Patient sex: F
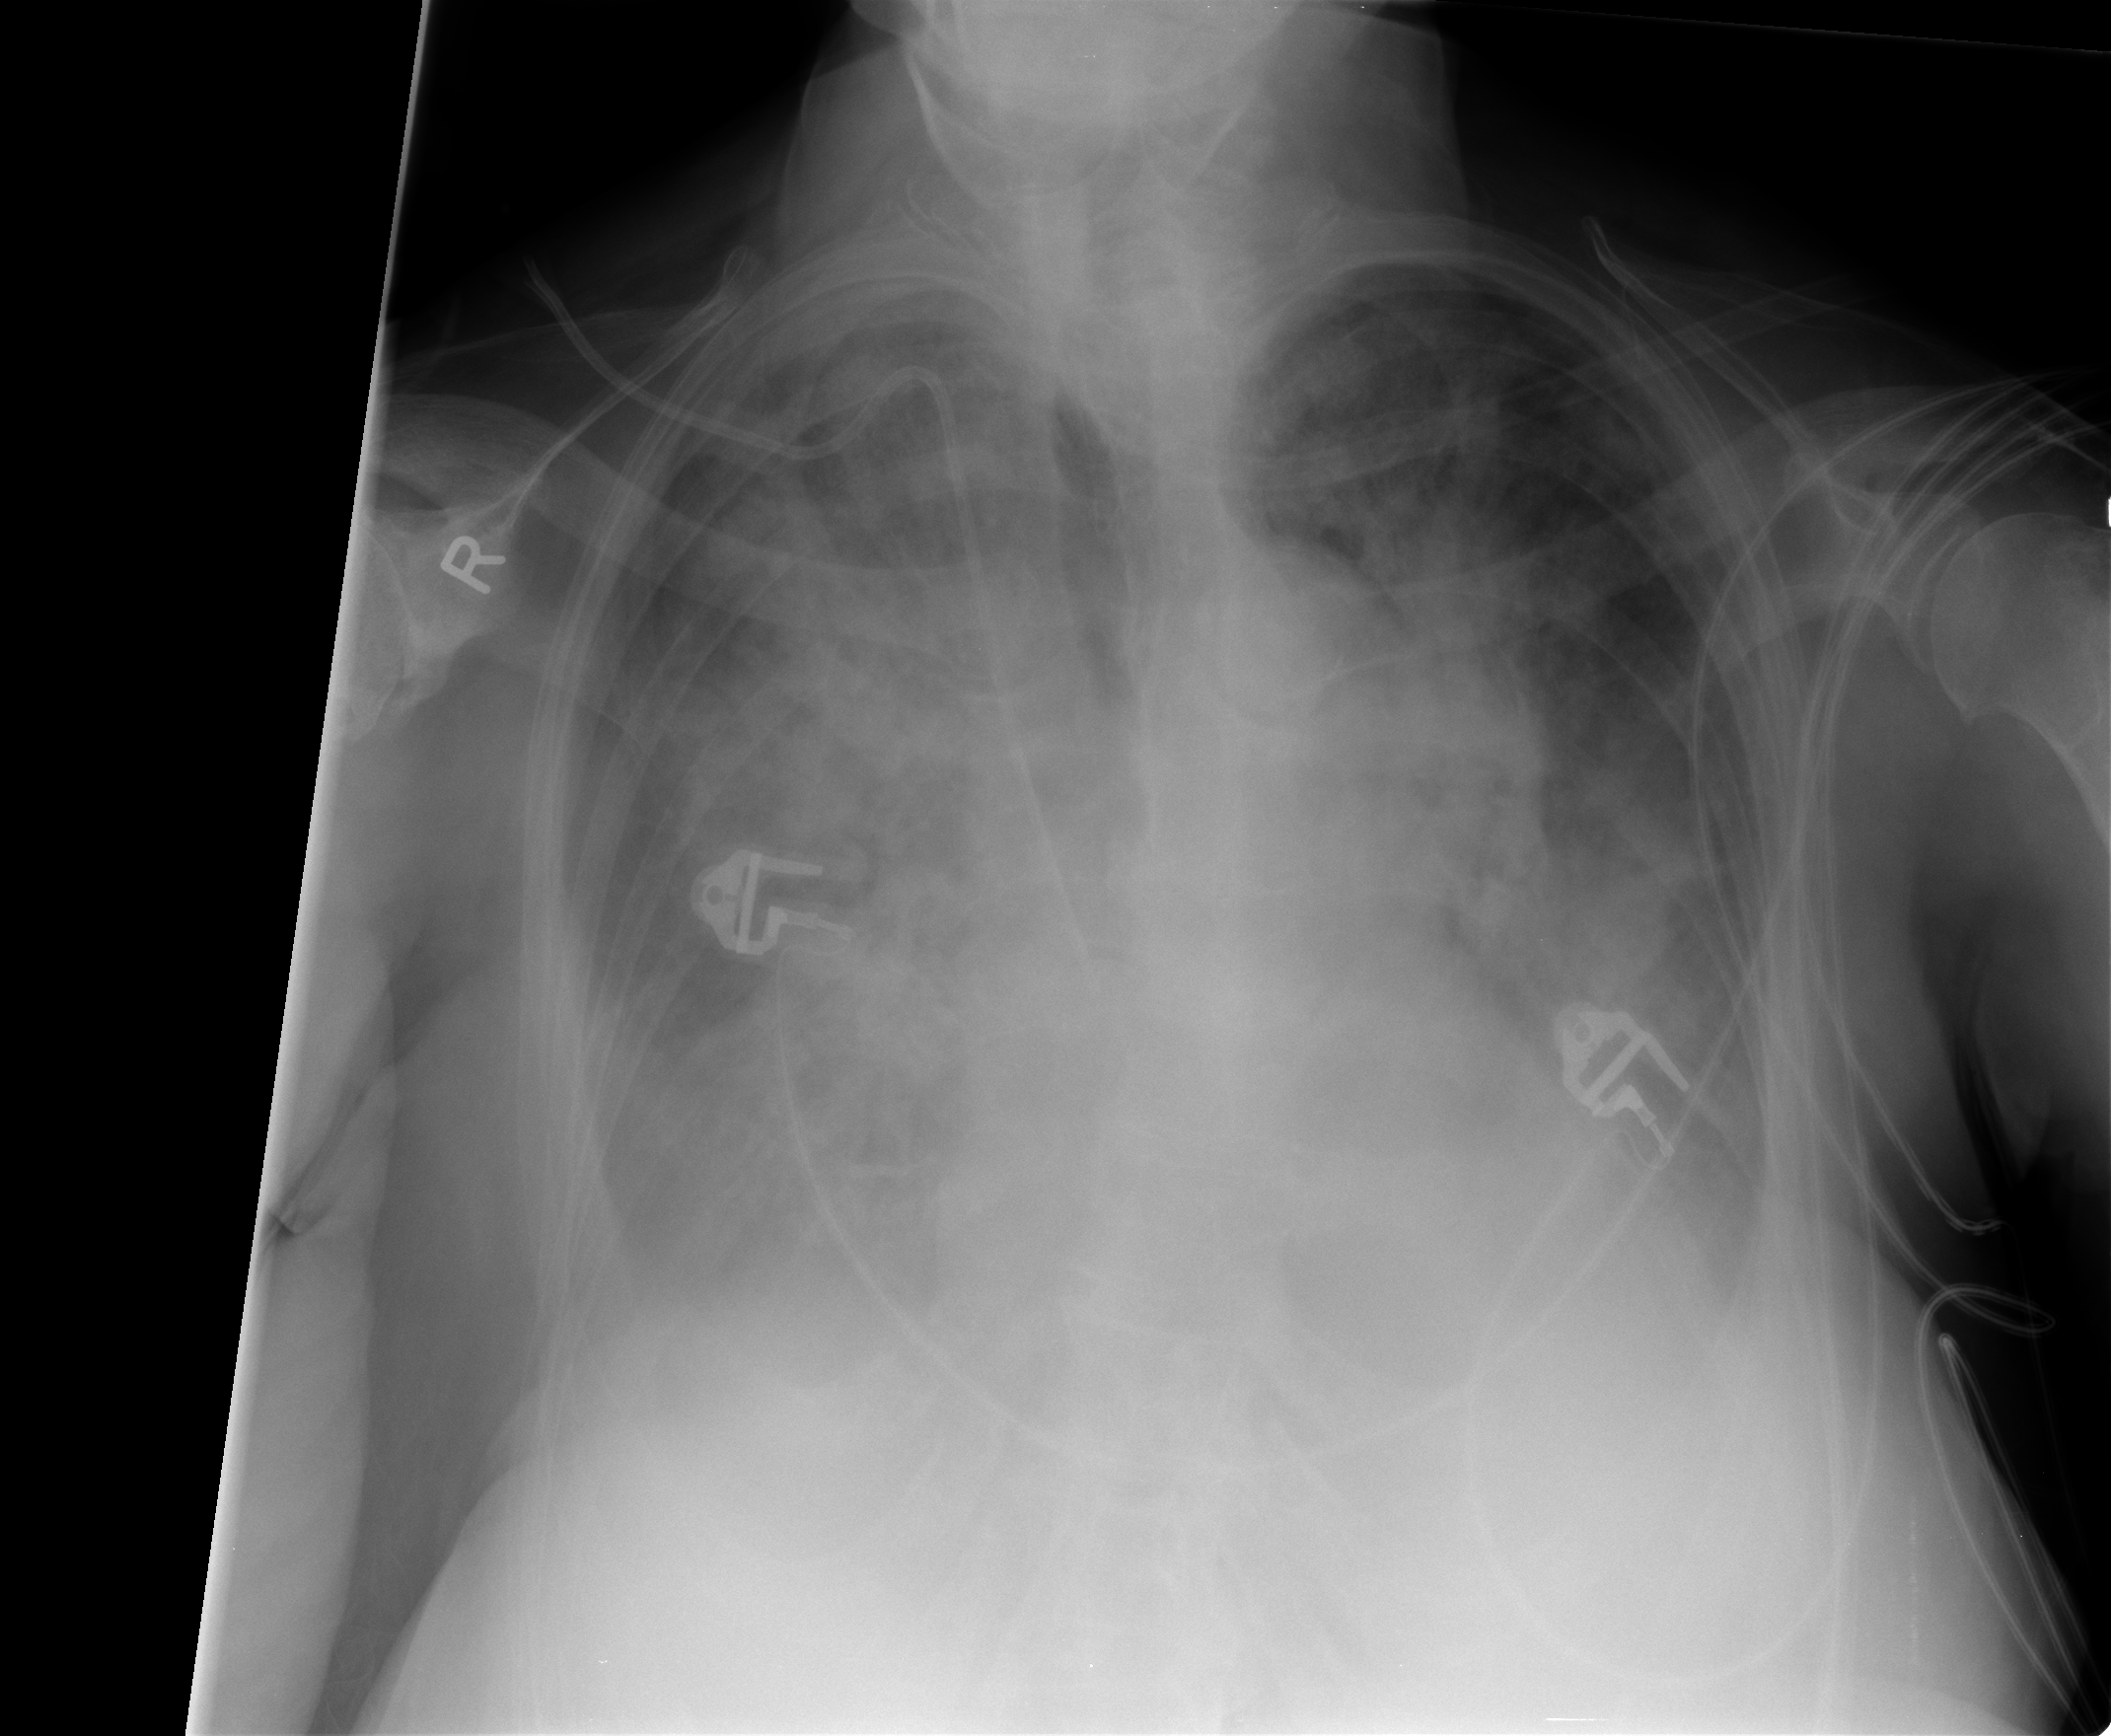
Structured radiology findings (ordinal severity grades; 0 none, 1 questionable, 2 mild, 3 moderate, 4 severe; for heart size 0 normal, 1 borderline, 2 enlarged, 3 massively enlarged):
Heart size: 2
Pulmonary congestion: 2
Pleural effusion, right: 2
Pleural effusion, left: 2
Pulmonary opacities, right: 4
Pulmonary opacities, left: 4
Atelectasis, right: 3
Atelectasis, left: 3